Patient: sex M, age 75
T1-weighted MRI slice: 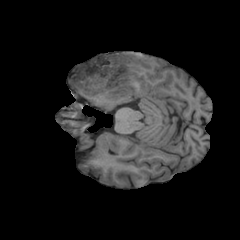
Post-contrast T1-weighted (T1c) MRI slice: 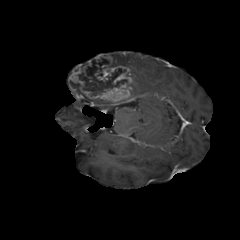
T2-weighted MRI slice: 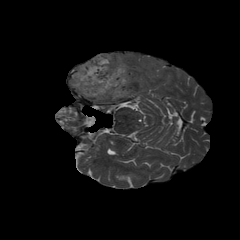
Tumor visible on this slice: yes
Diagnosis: Glioblastoma, IDH-wildtype
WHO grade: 4